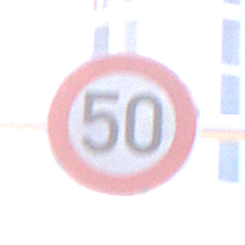
Verkehrszeichen: Geschwindigkeit50
Umgebung: Outdoor, Urban
Tageszeit: MorningAfternoon
Wetter: PartlyCloudy
Licht: Natural
Jahreszeit: NotSpecified
Kontrast: HighContrast